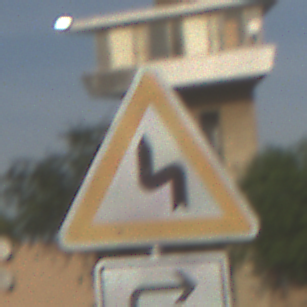
Verkehrszeichen: DoppelkurveZunaechstLinks
Zusatzzeichen unten: RichtungsangabeDurchPfeile5
Umgebung: Outdoor, Suburban
Tageszeit: SunriseSunset
Wetter: PartlyCloudy
Licht: Natural
Jahreszeit: NotSpecified
Kontrast: HighContrast